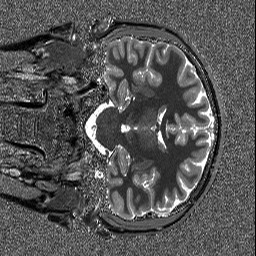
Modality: T1map
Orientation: coronal
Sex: male